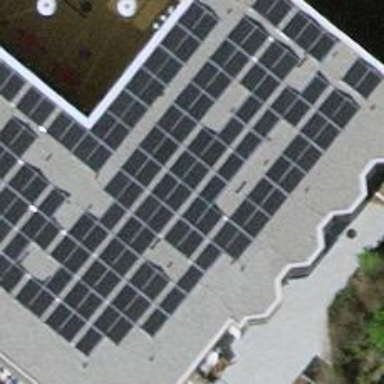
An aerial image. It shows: Solar power generator using photovoltaic method with solar photovoltaic panel types.